Pattern: ISONoise
Description: Apply random camera sensor noise to an image.
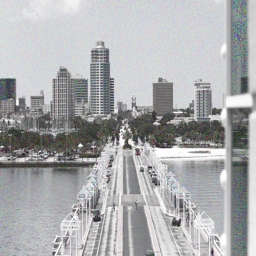
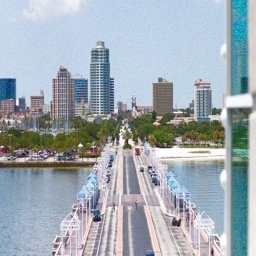
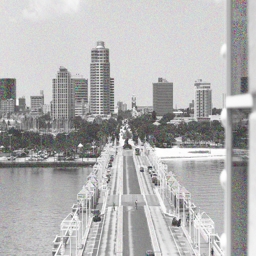
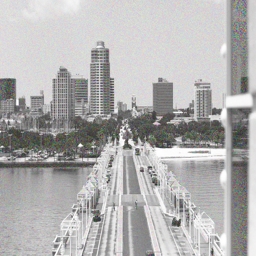